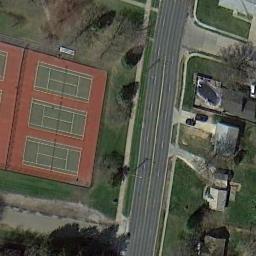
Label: tennis_court